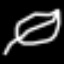
Label: leaf